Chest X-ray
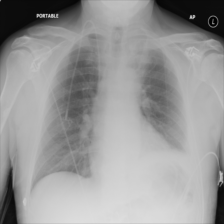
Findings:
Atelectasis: positive
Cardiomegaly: negative
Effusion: positive
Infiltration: positive
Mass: positive
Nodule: negative
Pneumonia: negative
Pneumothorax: negative
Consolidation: negative
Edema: negative
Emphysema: negative
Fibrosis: negative
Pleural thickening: negative
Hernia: negative